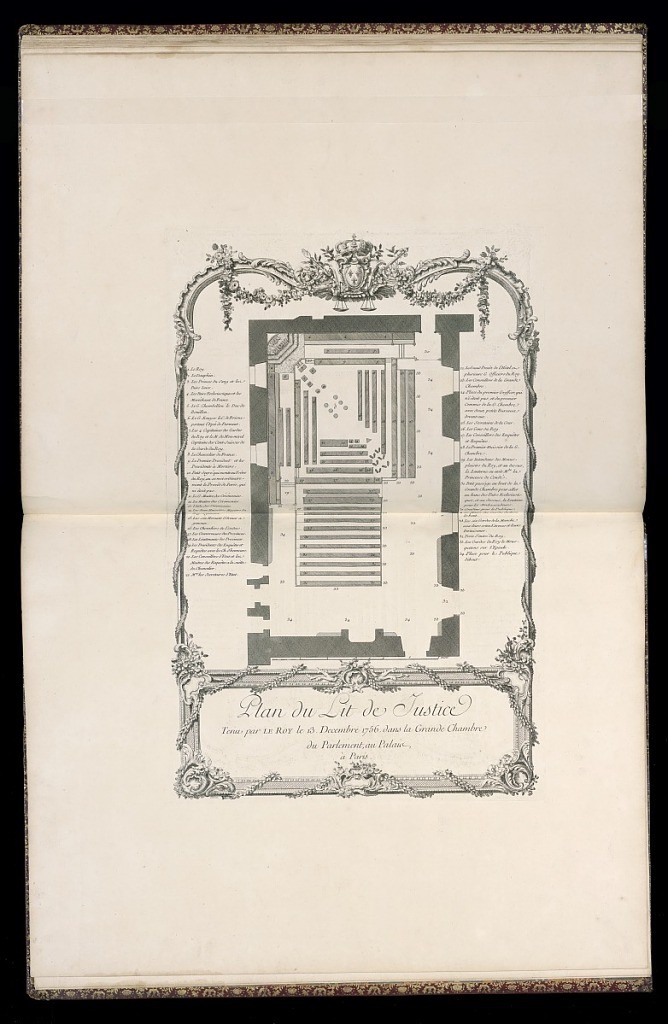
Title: Plan du Lit de Justice Tenu par LE ROY le 13. Decembre 1756. Dans la Grande Chambre du Parlement, au Palais, à Paris
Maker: François Nicolas Martinet, French, 1731– ca. 1800
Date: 1756
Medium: Etching and engraving on laid paper
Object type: Bound print
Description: Architectural floor plan of the "lit de justice," a formal session of parliament held at the royal palace under the supervision of the king. Plan contained within a decorative scrolling frame with festoons, the coat of arms of France at top--three fleurs de lys in an escutcheon surmounted by a crown. Below hang two balancing scales. Floor plan at center, the king's place marked in the upper left corner. Letters and numbers printed in the plate correspond to a key at either side explaining where and how each attending group would be positioned during the session. Title of plate framed below in an elaborate cartouche. The plate is signed.